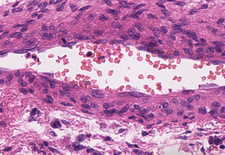
Tumor epithelial tissue: no
Tumor-associated stroma tissue: yes
Normal tissue: no